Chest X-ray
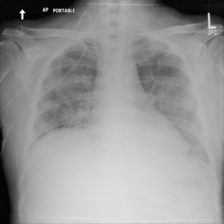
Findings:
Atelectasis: negative
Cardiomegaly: negative
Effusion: negative
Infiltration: negative
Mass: negative
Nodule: negative
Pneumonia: negative
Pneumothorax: negative
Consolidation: negative
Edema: negative
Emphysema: negative
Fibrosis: negative
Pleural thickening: negative
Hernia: negative